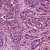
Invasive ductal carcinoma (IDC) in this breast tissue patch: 1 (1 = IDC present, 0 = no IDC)